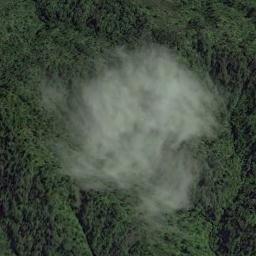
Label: cloud